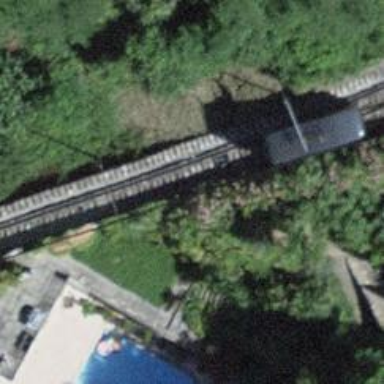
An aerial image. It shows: Funicular railway with one track.